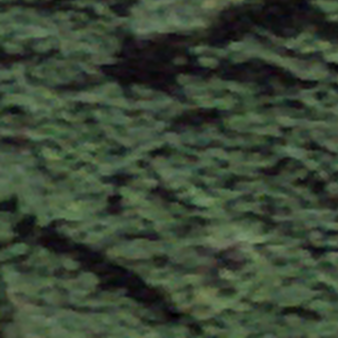
Label: other